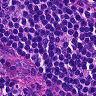
Metastatic tissue present: no